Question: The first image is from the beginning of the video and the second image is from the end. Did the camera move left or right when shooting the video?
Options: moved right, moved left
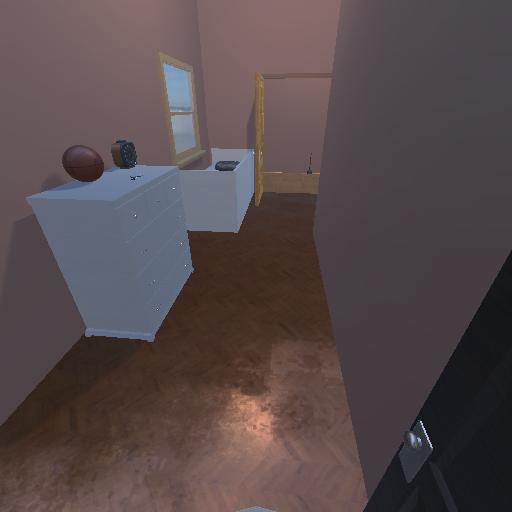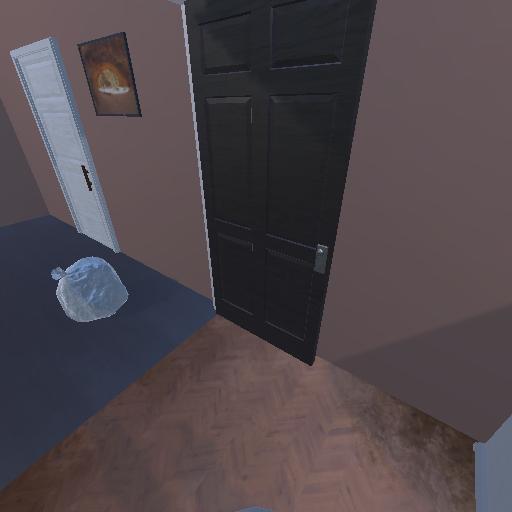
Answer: moved right